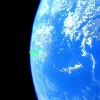
Label: water